Interaction volume radius: 10 \u00c5
Interaction volume height: 20 \u00c5
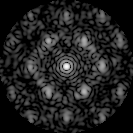
Disorder parameter: 0.5751